Aerial crown-view tile of a tropical tree (Barro Colorado Island, Panama), acquired 20240918:
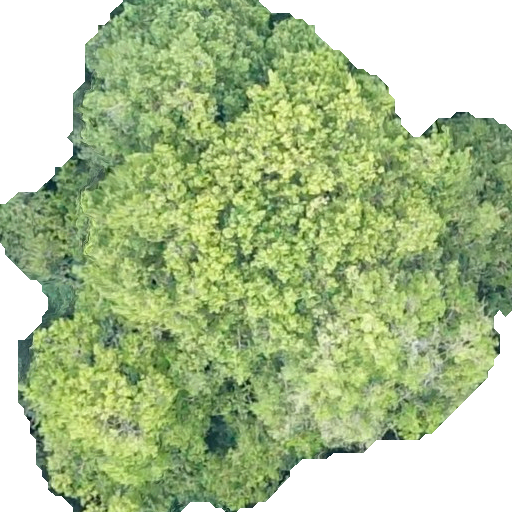
Species: Prioria copaifera
GBIF accepted scientific name: Prioria copaifera
Crown area: 324.604 m²